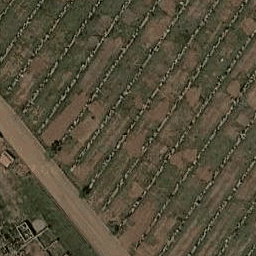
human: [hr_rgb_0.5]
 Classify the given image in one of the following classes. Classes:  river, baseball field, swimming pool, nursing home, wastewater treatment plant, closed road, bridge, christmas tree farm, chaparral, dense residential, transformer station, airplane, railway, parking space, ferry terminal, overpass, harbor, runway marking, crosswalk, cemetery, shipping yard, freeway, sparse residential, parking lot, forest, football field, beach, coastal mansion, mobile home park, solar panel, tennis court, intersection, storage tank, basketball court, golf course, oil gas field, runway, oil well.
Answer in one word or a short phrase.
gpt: cemetery